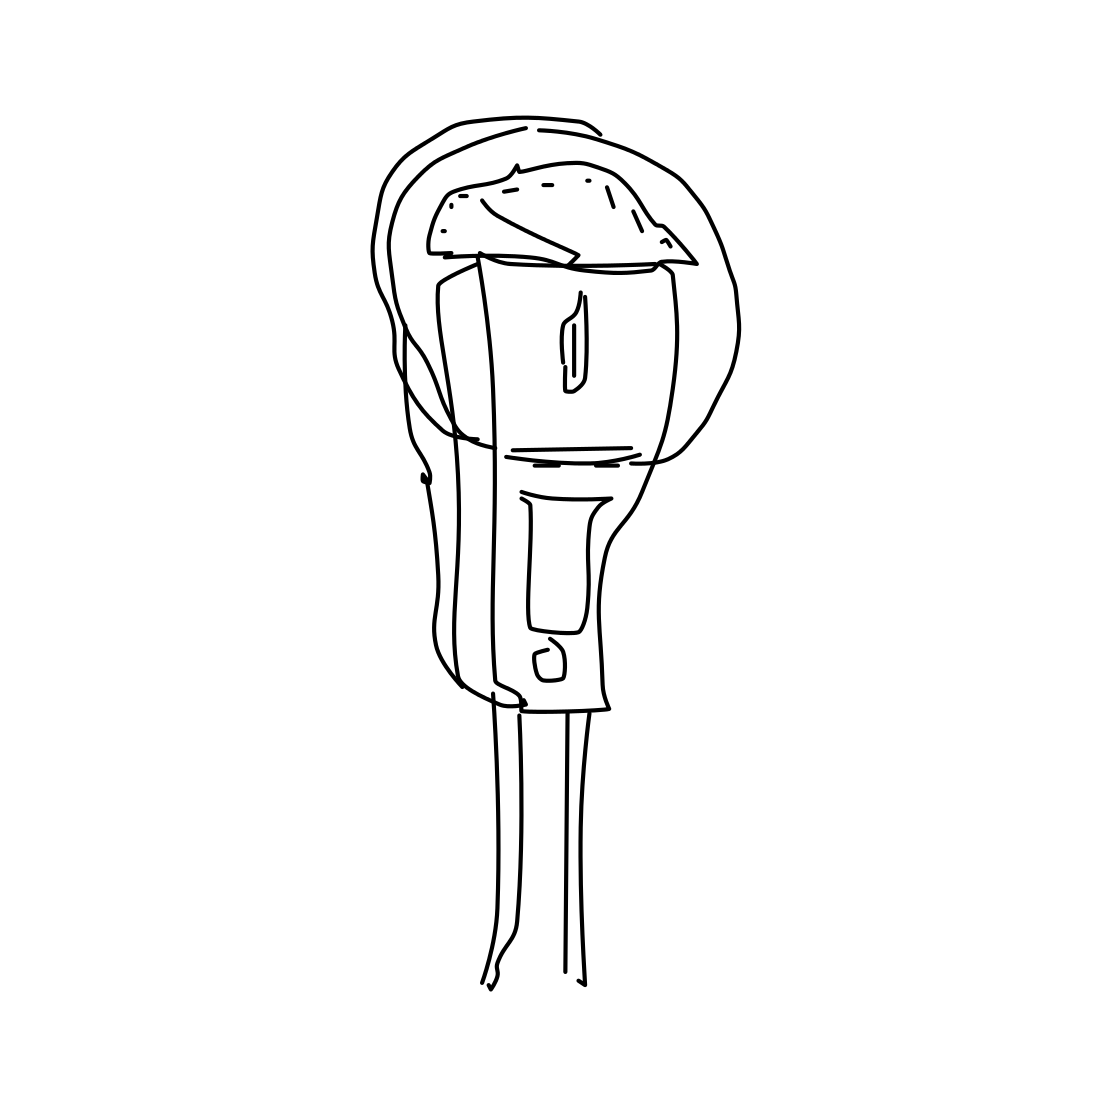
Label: parking meter